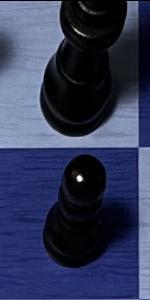
Label: Pawn_Black